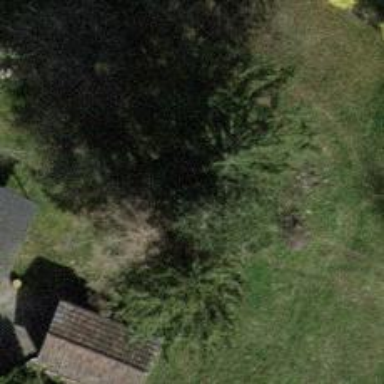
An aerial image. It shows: Evergreen needle-leaved tree.